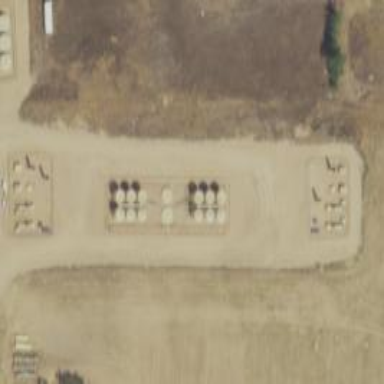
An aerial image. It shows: Storage tank with man-made structure.